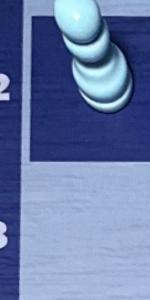
Label: Empty